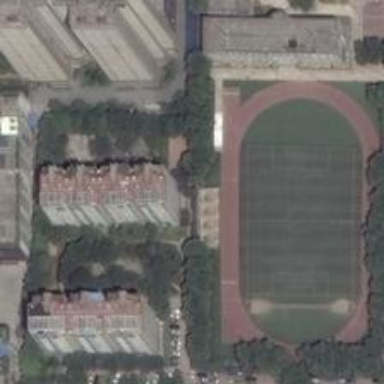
The football field sits bext to a few high-rise buildings .